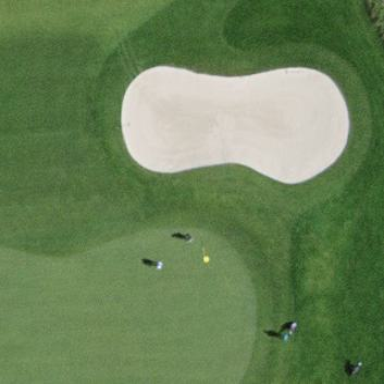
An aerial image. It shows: Golf bunker filled with sandy terrain.